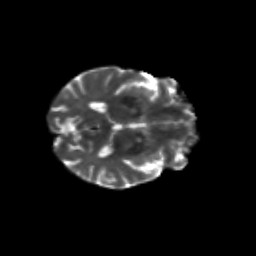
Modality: T2w
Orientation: axial
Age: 59
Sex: male
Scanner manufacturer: siemens
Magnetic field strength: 3 T
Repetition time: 4.71 s
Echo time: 0.0906 s